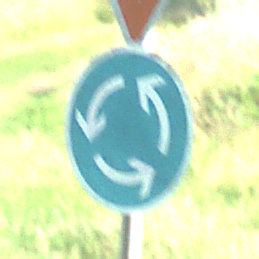
Verkehrszeichen: Kreisverkehr
Zusatzzeichen oben: VorfahrtGewaehren
Umgebung: Outdoor, Nature
Tageszeit: MorningAfternoon
Wetter: Clear
Licht: Natural
Jahreszeit: NotSpecified
Kontrast: HighContrast